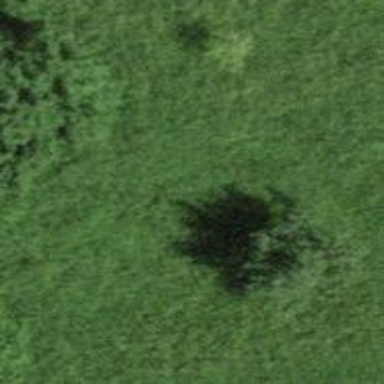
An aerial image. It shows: Broadleaved tree with lush leaves.